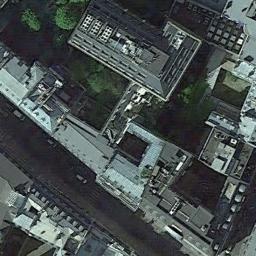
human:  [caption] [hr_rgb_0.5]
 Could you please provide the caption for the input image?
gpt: In a business district there are several tall buildings of different shapes and several roads with many cars and many trees .

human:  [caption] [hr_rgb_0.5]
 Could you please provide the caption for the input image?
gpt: A commercial area with some connected buildings is surrounded by some roads .

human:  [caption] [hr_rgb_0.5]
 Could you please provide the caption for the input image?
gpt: The business district is full of tall buildings .

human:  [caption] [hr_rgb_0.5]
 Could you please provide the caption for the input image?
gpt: There are some buildings with green trees around on a commercial area .

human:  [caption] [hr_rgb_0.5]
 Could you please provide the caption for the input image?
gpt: The commercial area is between a road and many trees .